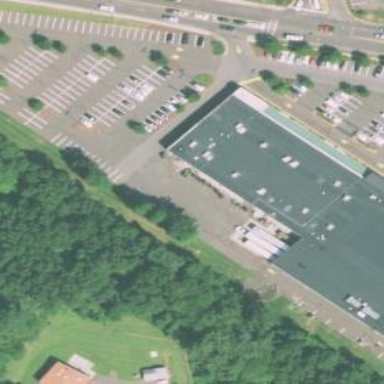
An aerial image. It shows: Fast food restaurant located within building.